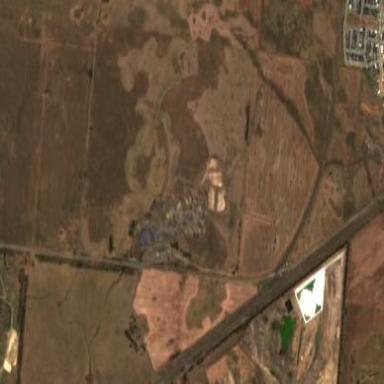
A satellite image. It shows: Industrial area designated as quarry.